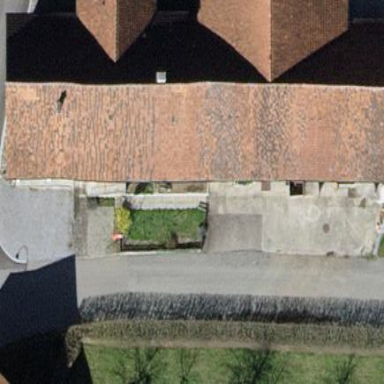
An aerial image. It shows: Gabled roof farm building.